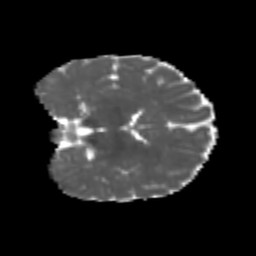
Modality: MD
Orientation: coronal
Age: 8
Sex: male
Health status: healthy